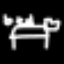
Label: bed